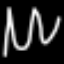
Label: fork